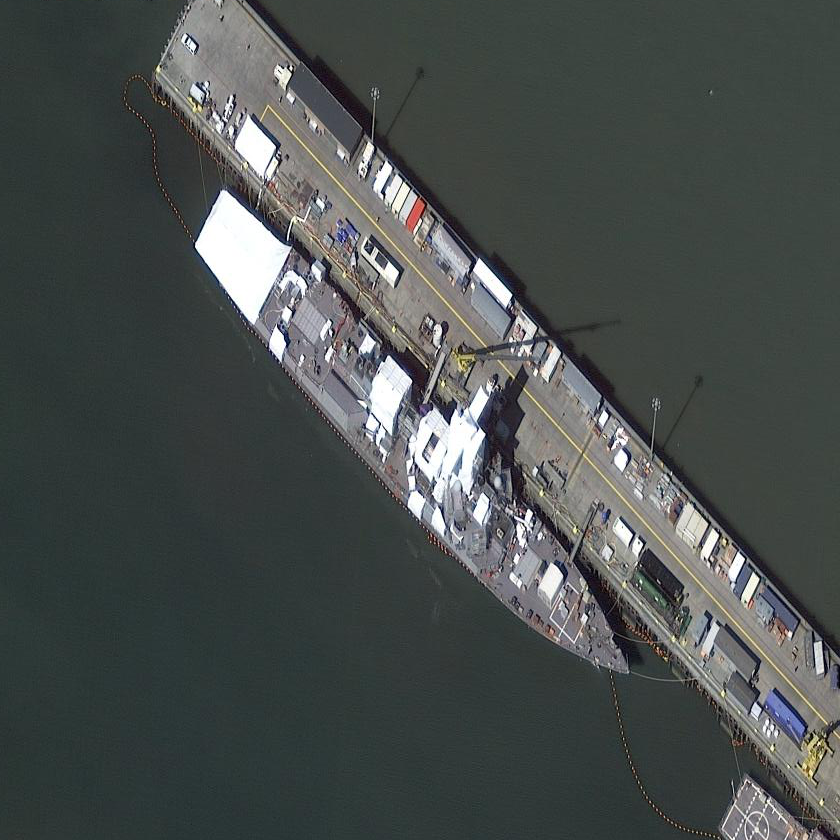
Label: destroyer